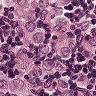
Metastatic tissue present: yes